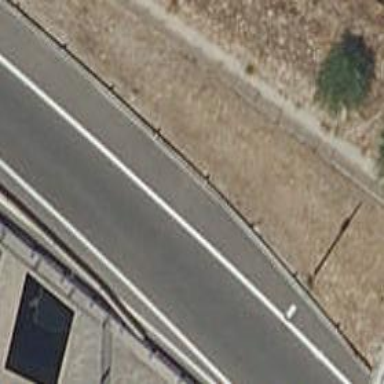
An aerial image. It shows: Asphalt motorway.